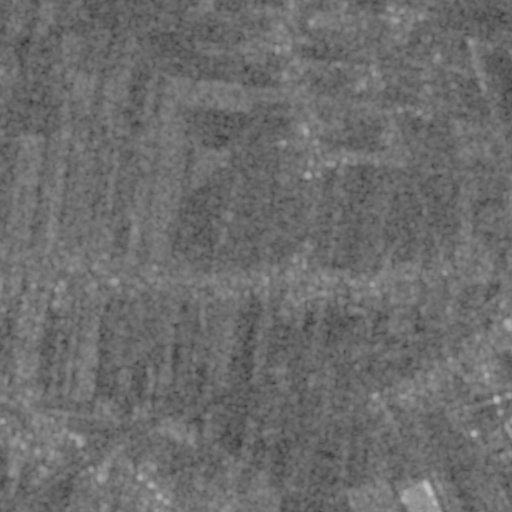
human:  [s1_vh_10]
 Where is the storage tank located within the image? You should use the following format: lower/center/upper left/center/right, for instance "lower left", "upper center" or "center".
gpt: The storage tank is located in the lower right of the image.
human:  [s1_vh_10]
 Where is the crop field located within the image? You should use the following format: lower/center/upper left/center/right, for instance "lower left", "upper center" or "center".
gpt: There is no crop field in the image.

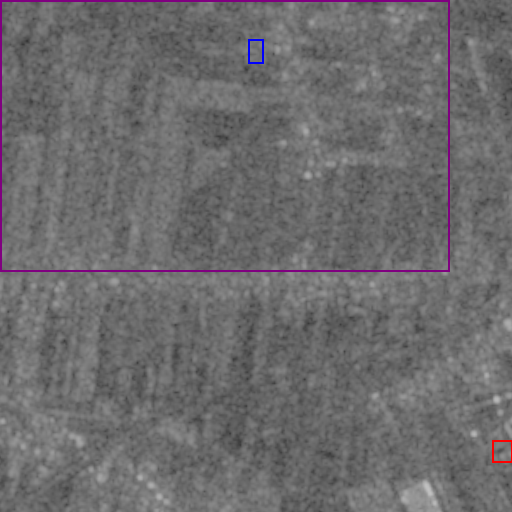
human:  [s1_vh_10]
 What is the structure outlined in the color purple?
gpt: The structure outlined in purple is a crop field.
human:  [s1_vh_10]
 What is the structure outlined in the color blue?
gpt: The structure outlined in blue is a park.
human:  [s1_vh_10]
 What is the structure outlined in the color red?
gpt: The structure outlined in red is a parking lot.
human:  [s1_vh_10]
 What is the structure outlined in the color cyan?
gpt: There is no cyan outline.